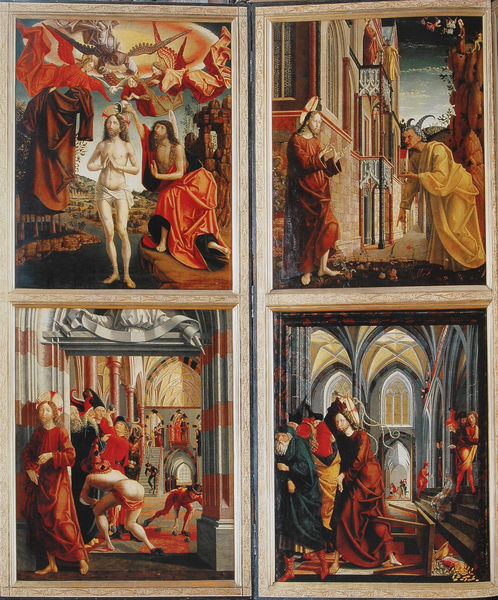
Titel: Hochaltar, erste Wandlung, linke Seite
Künstler: Michael Pacher
Standort: St. Wolfgang (Salzkammergut)
Institution: Wallfahrts- und Pfarrkirche
Schlagwörter: akt, blau, flügel, gemälde, himmel, körper, mann, nackt, umhang, weiß, fluss, gelb, grün, landschaft, menschen, braun, bunt, grau, holz, reden, gebäude, rot, architektur, bibel, falten, inkarnat, johannes, kleidung, rahmen, stehen, täufer, bild, innenraum, felder, kirche, figur, gewand, interieur, gewänder, innen, gotik, engel, bilder, perspektive, rand, treppe, vier, barfuss, glaube, beten, altar, hochaltar, kathedrale, heiligenschein, nimbus, gotisch, christus, jesus, leiden, teufel, versuchung, mittelalter, rechteckig, bettler, schriftrolle, tempel, heilige, hörner, anbeten, heilig, taufe, vertreibung, szenen, tempera, der, altarbild, christi, verspottung, retabel, tafeln, jordan, heimmel, taufe christi, flügelaltar, triptichon, passion, stationen, geisselung, retable, geisltichen, teuifel, wissenschaftlern, geissel, vertreibung aus dem tempel, pharisäer, bilde, frau männer, tempel  stadt